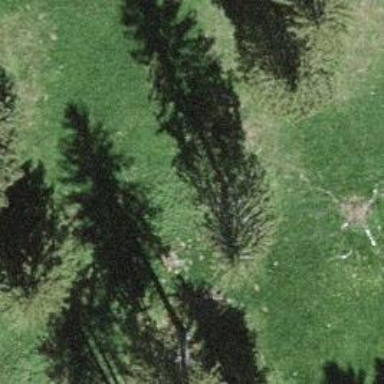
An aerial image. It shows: Single tag "natural: tree."